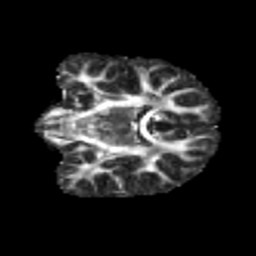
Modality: FA
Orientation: coronal
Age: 12
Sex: male
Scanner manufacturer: siemens
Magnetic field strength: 3 T
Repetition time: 3.8 s
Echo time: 0.07 s